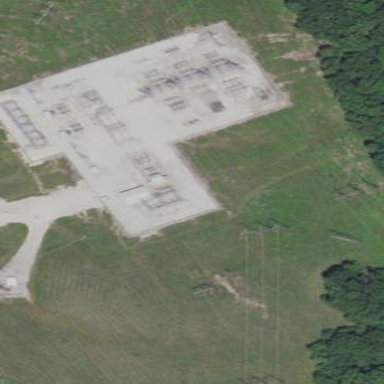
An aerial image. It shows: Distribution power substation secured by fence.